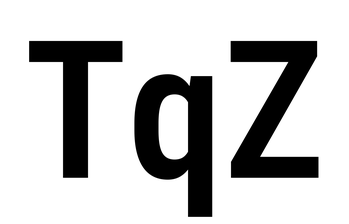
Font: Roboto_Condensed_SemiBold